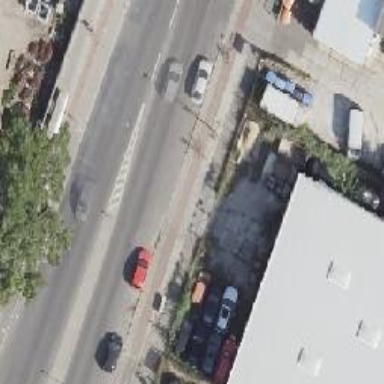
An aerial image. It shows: Tertiary road with asphalt surface. It is dual carriageway with right lane designated for parking.